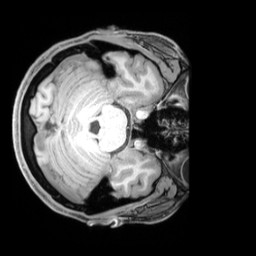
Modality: T1w
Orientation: axial
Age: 27
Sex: male
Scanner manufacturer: siemens
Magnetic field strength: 3 T
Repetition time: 1.97 s
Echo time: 0.00206 s